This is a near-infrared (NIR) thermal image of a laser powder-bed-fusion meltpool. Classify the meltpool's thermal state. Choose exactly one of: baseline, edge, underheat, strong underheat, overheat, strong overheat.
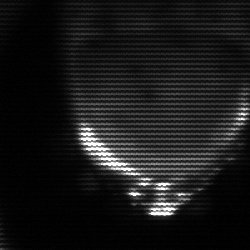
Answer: edge